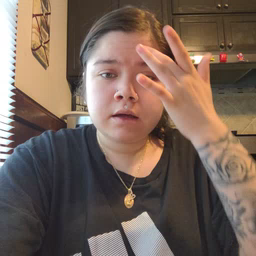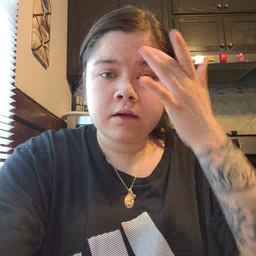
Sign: snack